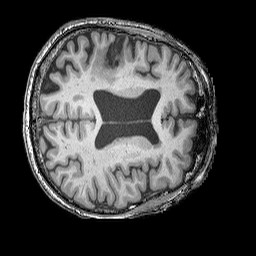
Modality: T1w
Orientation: axial
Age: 75
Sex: male
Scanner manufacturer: siemens
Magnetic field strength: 3 T
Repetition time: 2.25 s
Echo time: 0.00411 s